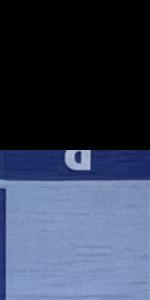
Label: Empty